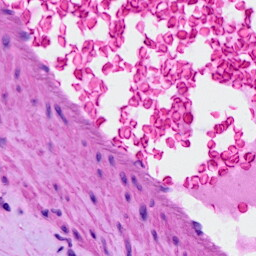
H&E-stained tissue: Ovarian